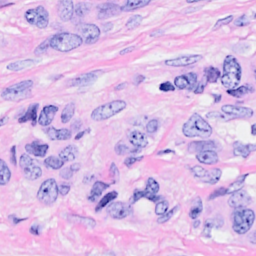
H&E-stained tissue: Breast